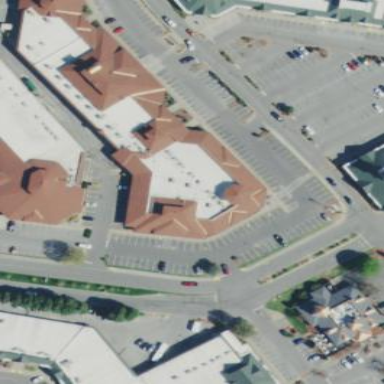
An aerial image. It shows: Retail building.